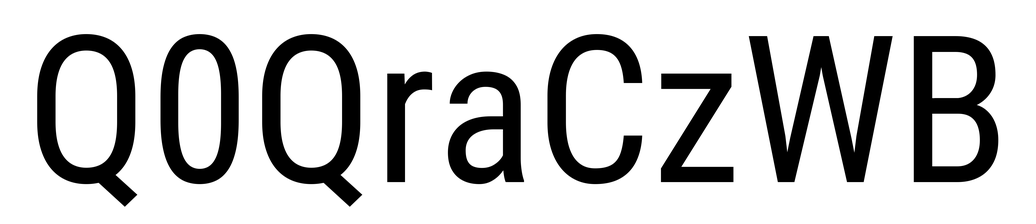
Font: Roboto_Condensed_Regular